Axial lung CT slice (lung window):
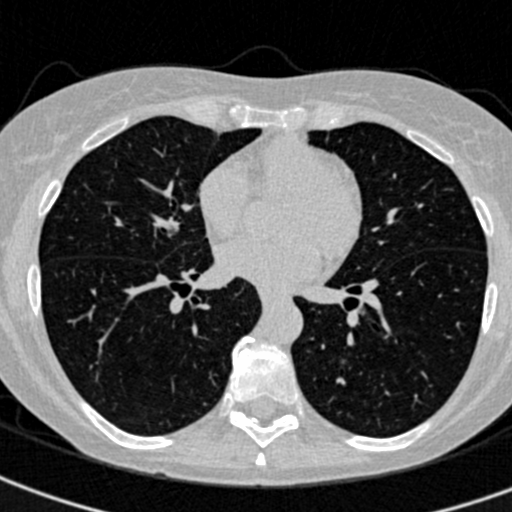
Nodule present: no